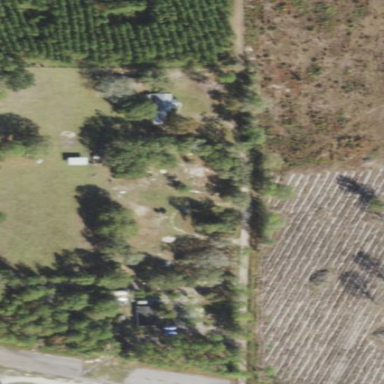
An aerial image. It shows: Cemetery.